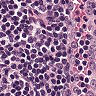
Metastatic tissue present: no